Question: Can some please help on how to analyze execution time in SSMS and from client Statistics tab. I'm confused how to decipher the time needed for execution, if its in msec or sec?
: at the below right corner it show 00:00:01 -->is it 1 msec?
below shows the execution time of proc Trail1,Trial2,Trial3 in msec or sec?.
'''
-------------------------trial1-----trial2------trial3--------Avg
Client processing time 442 , 6 , 702, <PHONE>
Total execution time 1204 , 190 , 1220 , <PHONE>
Wait time on server replies 762 , 184 , 518, <PHONE>
'''

'''
**set statistics time on**
SQL Server Execution Times:
CPU time = 688 ms, elapsed time = 974 ms.
'''
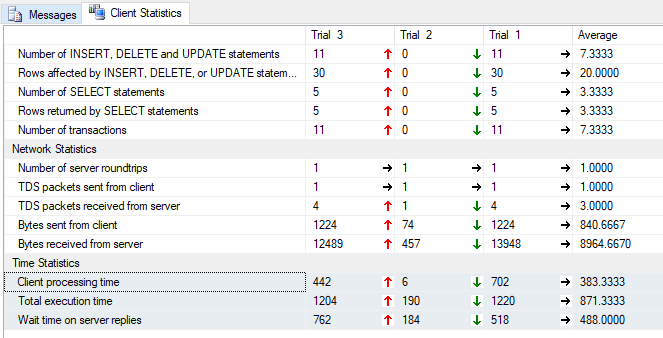
Answer: When you execute a query the first time you will see the SQL Server parse and compile-time and this time informations are related to the query optimizer statistics.
For example, after we enable the <URL> option we will see the following output:
'''
SELECT * FROM Sales.SalesOrderDetail
'''
<URL>
CPU time indicates the time that how long it takes to parse and compile on CPU. The elapsed time indicates the total time that is spent to parse and compile the query and it also includes the CPU time
The second information is related to the query execution times
The CPU time indicates the total time that is spent by the CPU(s)
The elapsed time is the total time to complete the execution of the query.
> <URL> The time statistics tells you how much
time was spent processing on the client versus how much time was spent
waiting for the server. These figures are in milliseconds.